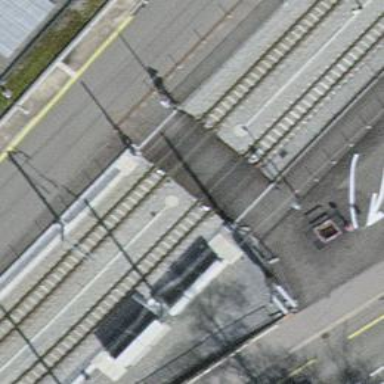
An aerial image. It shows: Abandoned railway.